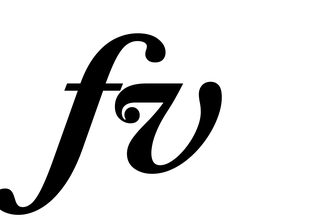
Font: LibreCaslonText-Italic_Bold_Italic